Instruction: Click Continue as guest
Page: checkout
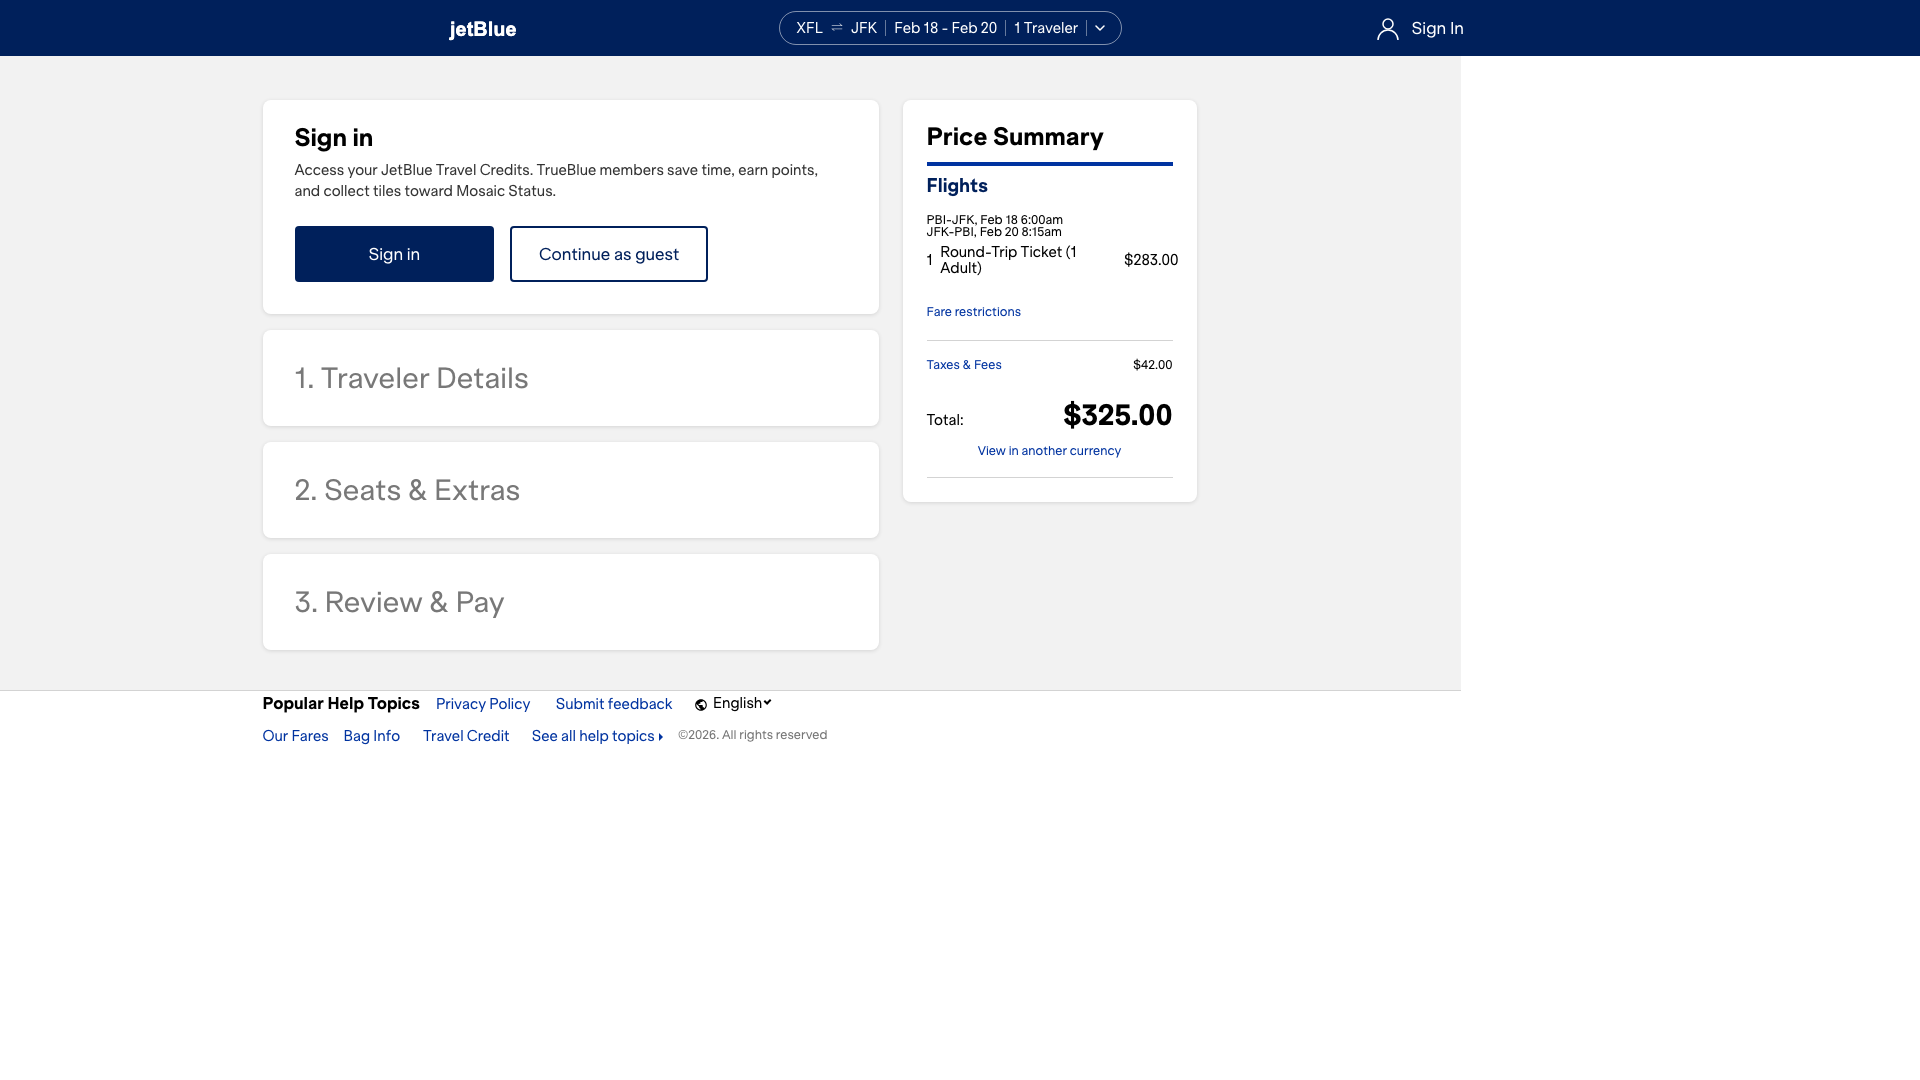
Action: click